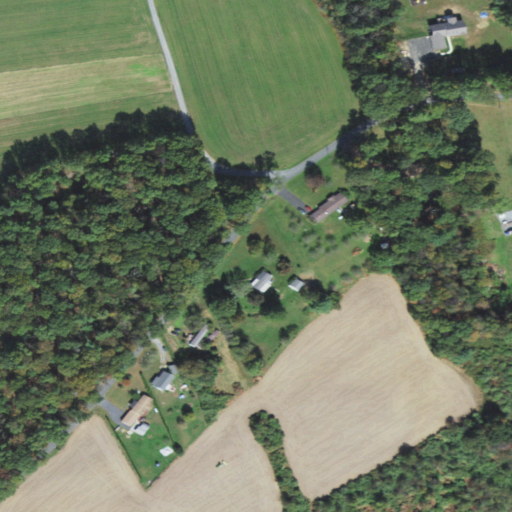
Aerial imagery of mountain in Pennsylvania named Swatara Hill containing deciduous forest, cultivated crops, open development, pasture, mixed forest, and low intensity development